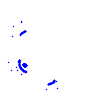
Particle: electron